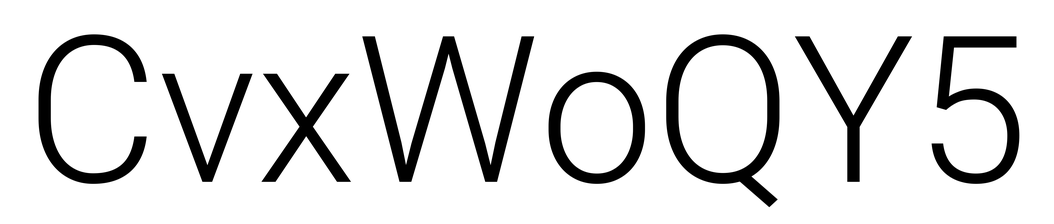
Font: Roboto_Light